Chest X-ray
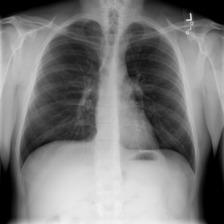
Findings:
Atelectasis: negative
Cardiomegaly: negative
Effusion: negative
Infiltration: negative
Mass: negative
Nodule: negative
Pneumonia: negative
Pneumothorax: negative
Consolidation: negative
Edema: negative
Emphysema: negative
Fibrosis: negative
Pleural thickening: negative
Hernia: negative